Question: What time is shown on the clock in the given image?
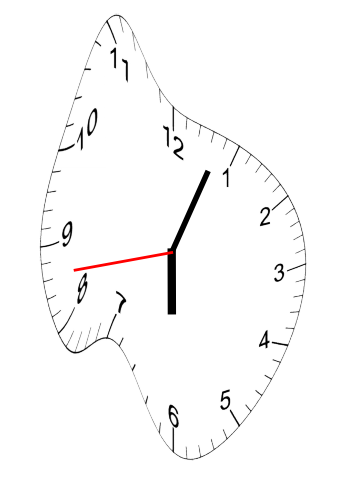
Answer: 06:03:43